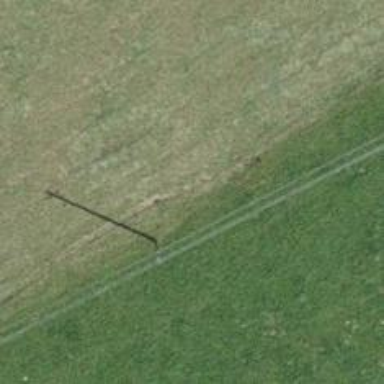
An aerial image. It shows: Utility pole as the man-made structure.